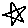
Label: star